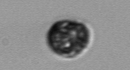
Label: Dinophyceae